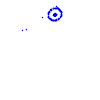
Particle: kaon